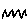
Label: zigzag